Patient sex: F
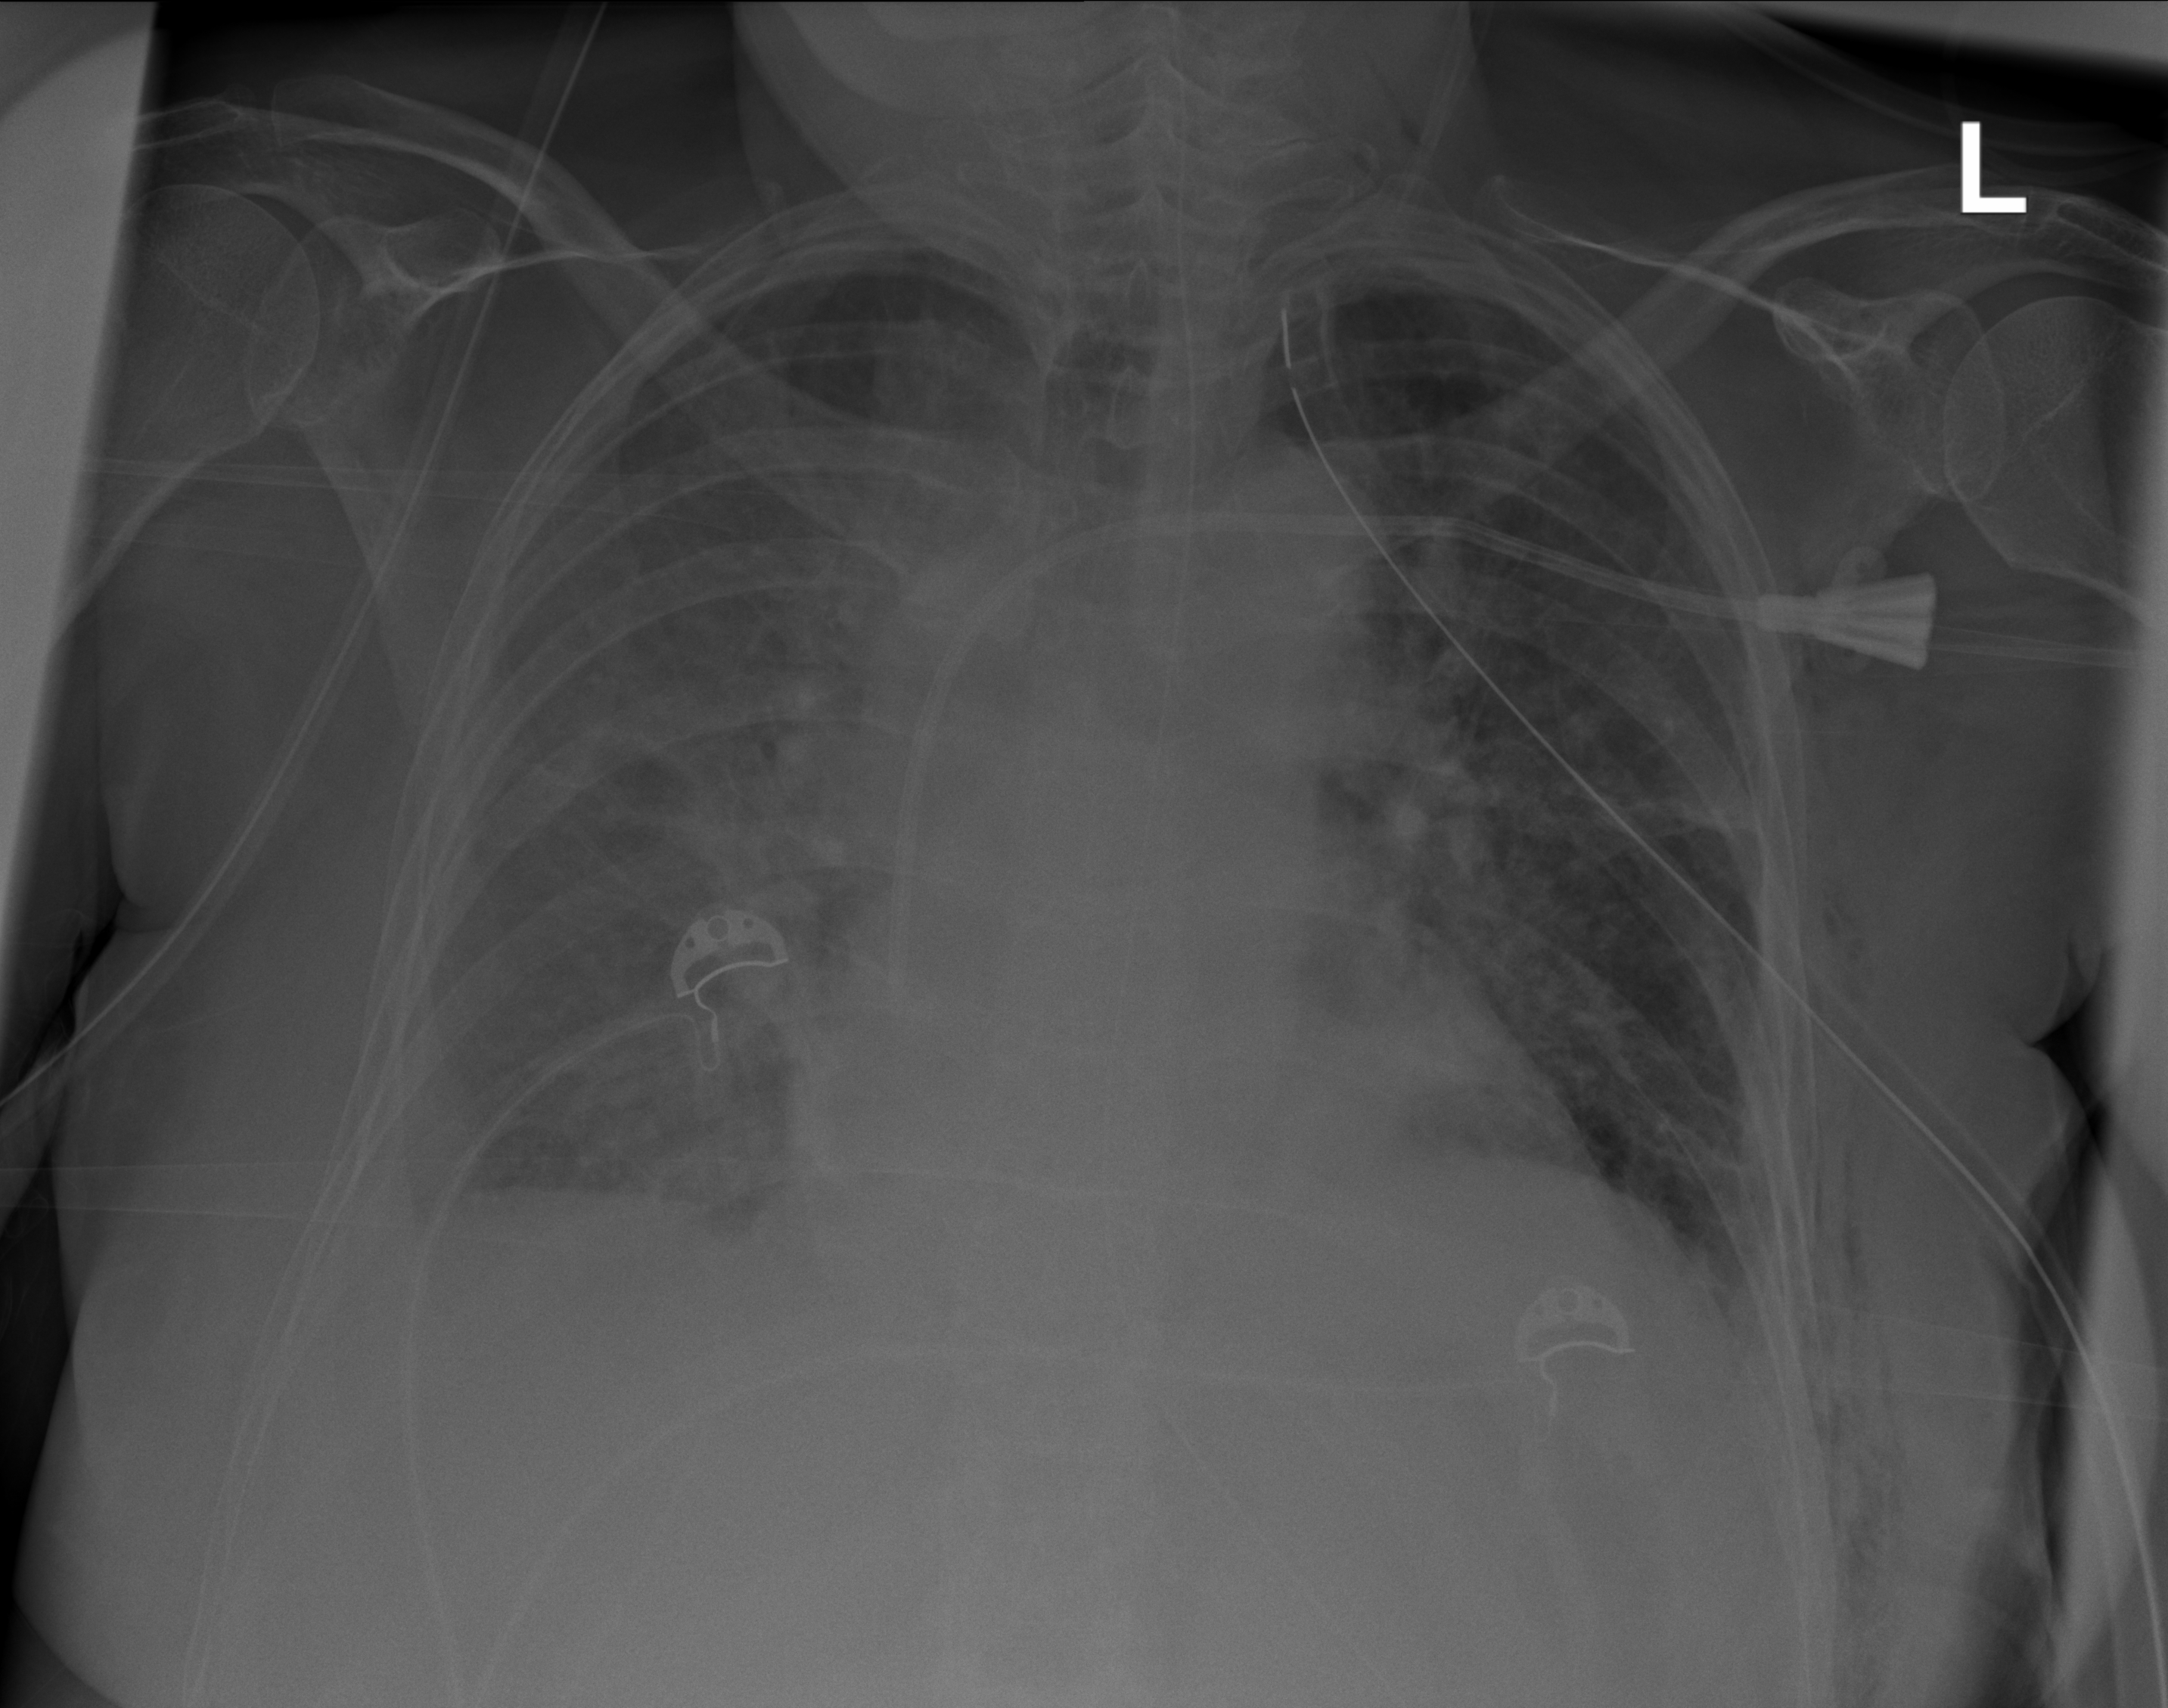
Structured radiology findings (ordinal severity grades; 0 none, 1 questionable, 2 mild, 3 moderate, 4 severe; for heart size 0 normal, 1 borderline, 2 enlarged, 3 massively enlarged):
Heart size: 2
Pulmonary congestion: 1
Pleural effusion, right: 1
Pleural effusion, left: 1
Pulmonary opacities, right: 3
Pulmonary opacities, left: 3
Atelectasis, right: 2
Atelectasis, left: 2